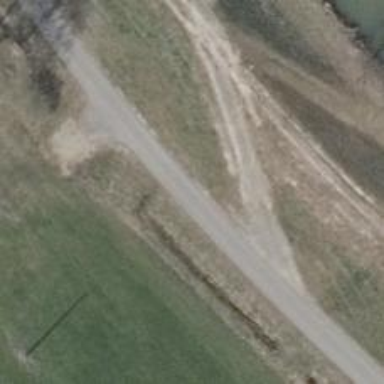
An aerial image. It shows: Asphalt driveway used as service road.